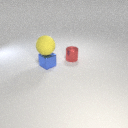
large yellow rubber sphere above small blue metal cube